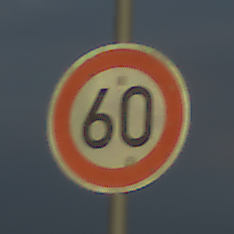
Verkehrszeichen: Geschwindigkeit60
Umgebung: Outdoor, RoadRail
Tageszeit: SunriseSunset
Wetter: PartlyCloudy
Licht: Natural
Jahreszeit: NotSpecified
Kontrast: LowContrast